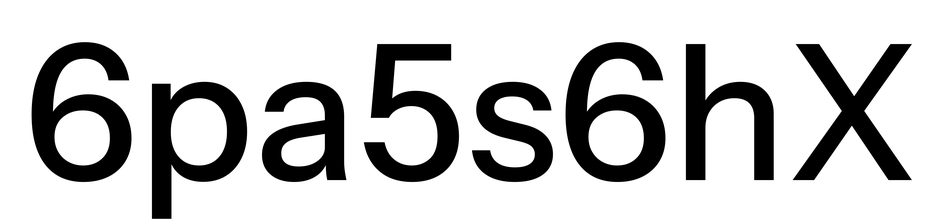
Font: InstrumentSans_Medium